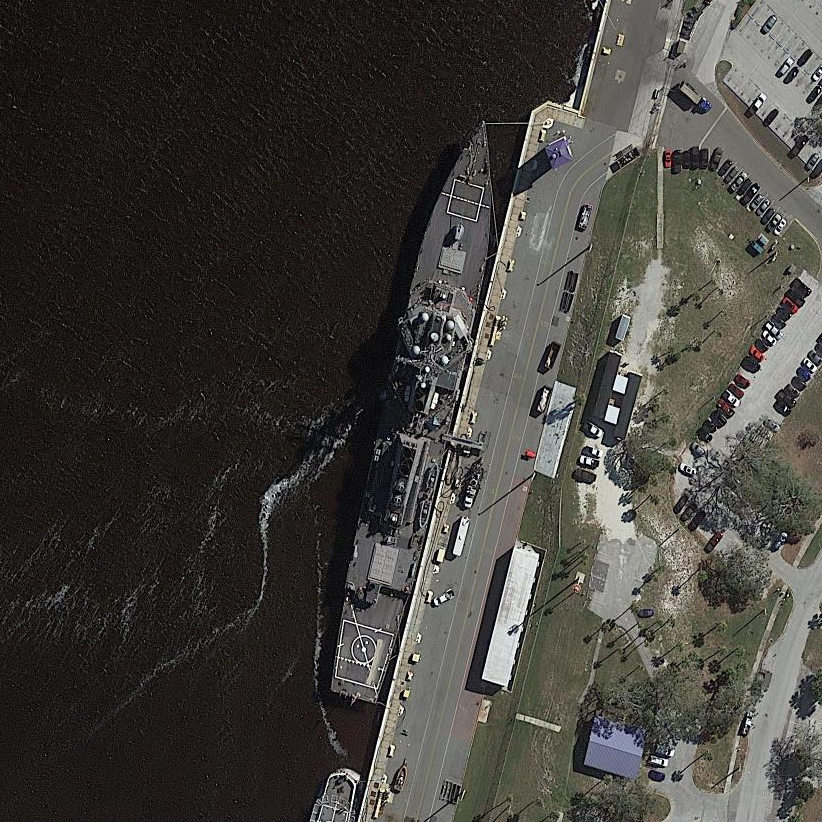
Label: destroyer